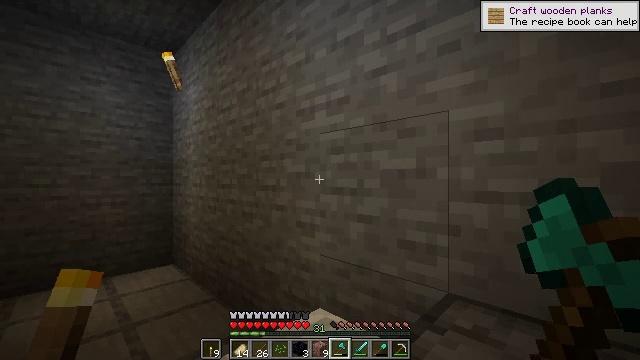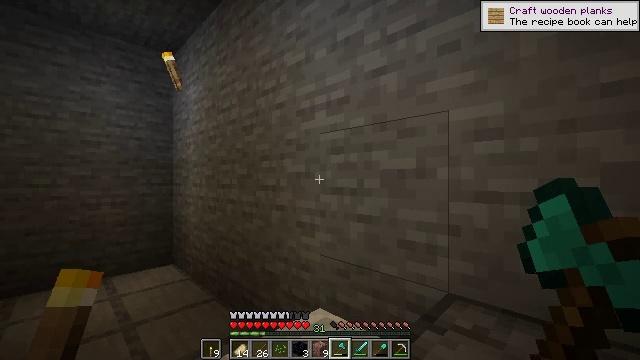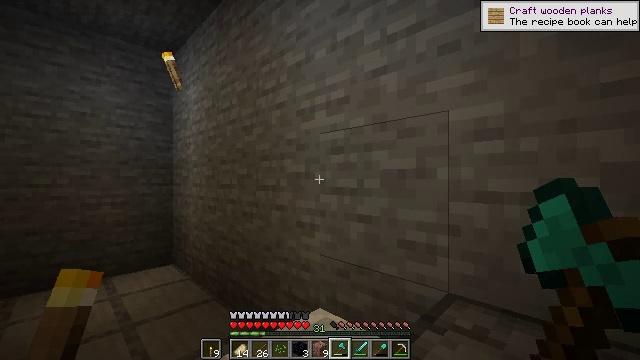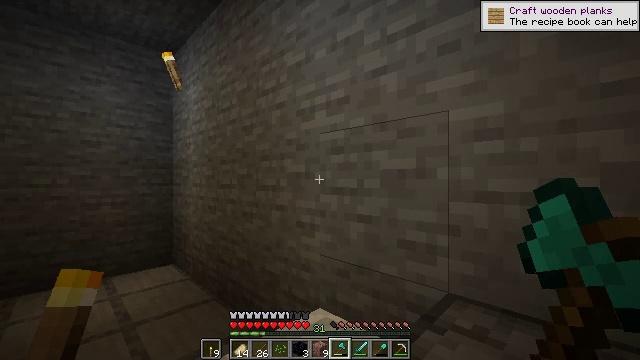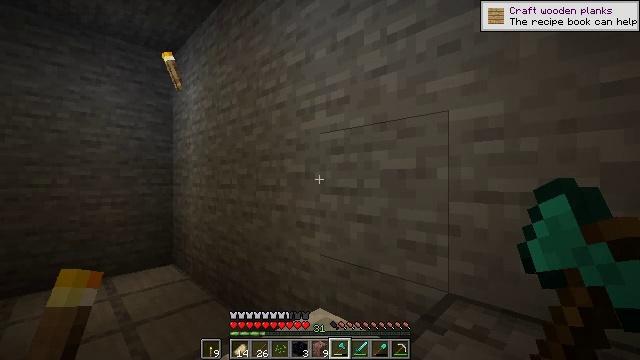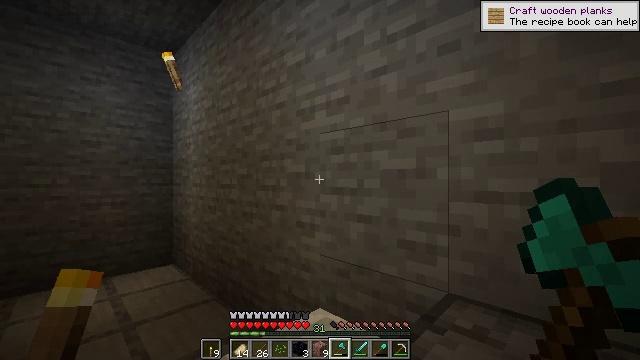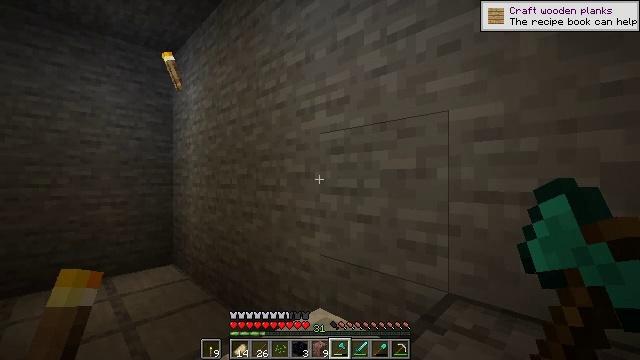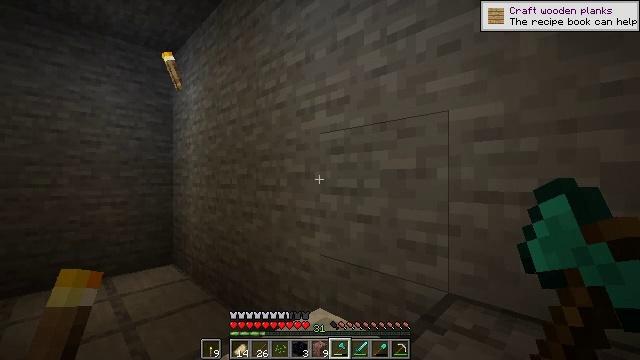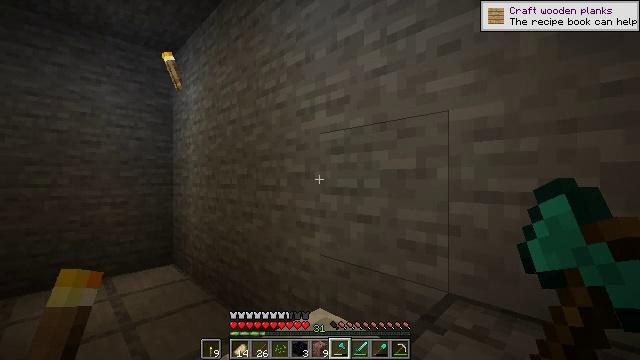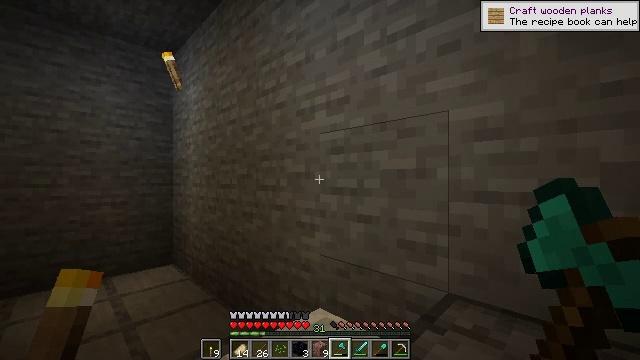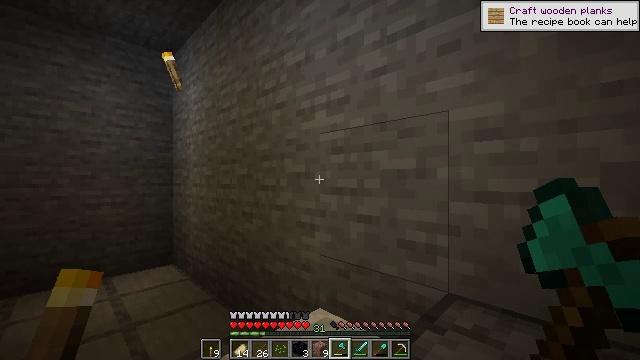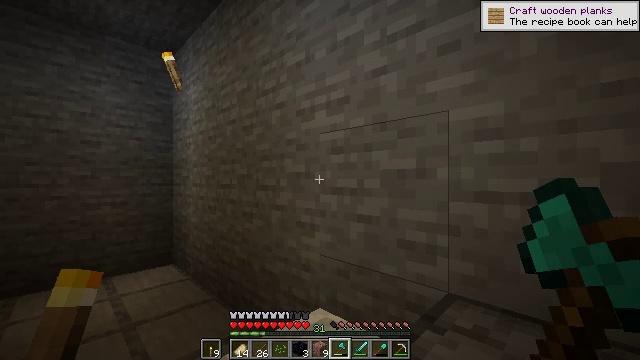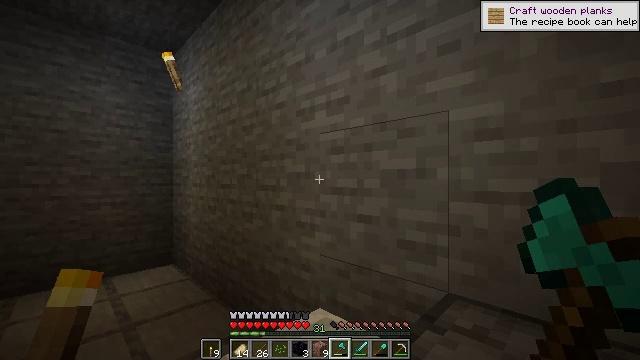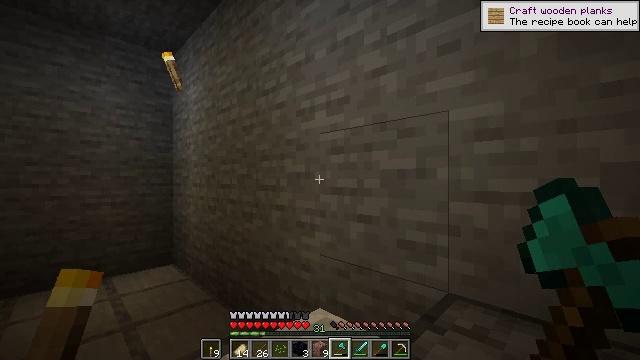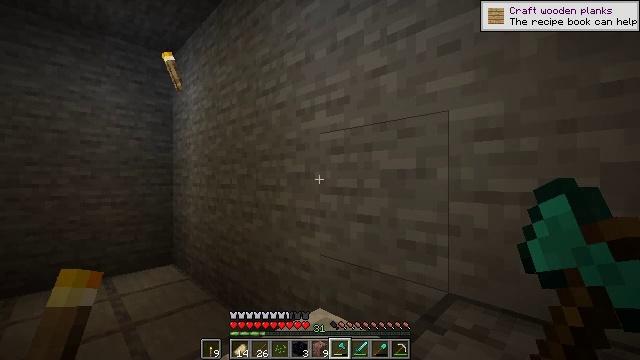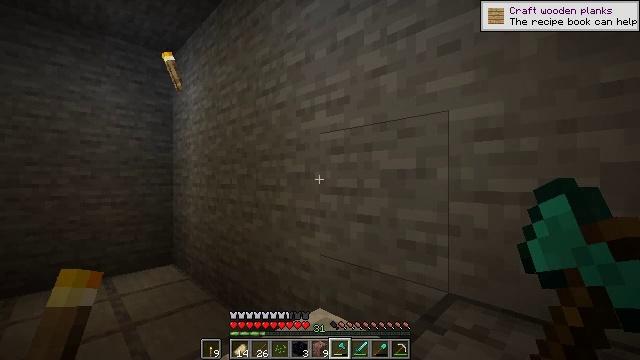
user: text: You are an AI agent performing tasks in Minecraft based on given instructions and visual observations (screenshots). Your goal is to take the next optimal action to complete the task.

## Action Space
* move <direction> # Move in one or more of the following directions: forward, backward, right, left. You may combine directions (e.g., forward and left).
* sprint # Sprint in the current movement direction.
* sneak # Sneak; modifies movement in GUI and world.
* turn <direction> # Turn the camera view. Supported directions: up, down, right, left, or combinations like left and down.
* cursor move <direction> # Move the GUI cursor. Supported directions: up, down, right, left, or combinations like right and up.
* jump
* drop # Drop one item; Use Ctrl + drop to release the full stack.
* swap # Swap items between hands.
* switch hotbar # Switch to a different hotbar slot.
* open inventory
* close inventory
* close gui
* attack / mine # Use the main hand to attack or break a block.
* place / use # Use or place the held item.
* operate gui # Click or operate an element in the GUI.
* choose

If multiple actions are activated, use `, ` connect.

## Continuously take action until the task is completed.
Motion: motion action
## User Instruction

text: Craft a rail.
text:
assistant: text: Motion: no_op
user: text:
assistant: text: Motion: no_op
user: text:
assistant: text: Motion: no_op
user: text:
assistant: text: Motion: no_op
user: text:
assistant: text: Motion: no_op
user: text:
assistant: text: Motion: no_op
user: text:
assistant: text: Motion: no_op
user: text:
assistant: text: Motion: no_op
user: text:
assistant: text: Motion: no_op
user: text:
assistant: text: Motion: no_op
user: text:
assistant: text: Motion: no_op
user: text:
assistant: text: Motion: no_op
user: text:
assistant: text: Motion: no_op
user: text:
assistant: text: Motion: no_op
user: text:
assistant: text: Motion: no_op
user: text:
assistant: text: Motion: no_op
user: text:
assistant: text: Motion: no_op
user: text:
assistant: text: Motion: no_op
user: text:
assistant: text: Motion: no_op
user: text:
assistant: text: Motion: no_op
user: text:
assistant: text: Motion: no_op
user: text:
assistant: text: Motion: no_op
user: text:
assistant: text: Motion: no_op
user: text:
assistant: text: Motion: no_op
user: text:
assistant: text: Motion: no_op
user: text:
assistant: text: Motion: no_op
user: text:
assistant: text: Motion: no_op
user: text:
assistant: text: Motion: no_op
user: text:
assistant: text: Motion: no_op
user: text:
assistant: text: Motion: no_op